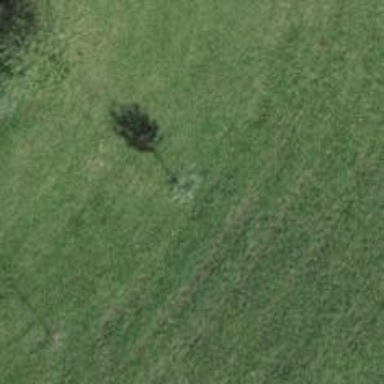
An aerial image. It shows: Beautiful tree in nature.